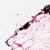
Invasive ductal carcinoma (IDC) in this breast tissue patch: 0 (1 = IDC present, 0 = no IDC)